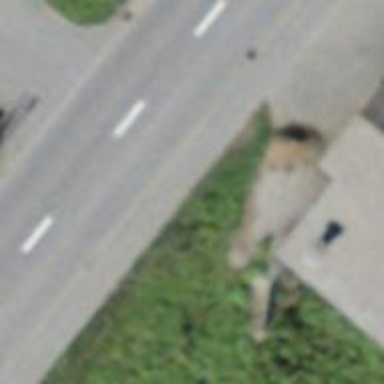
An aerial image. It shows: Asphalt footpath with unmarked crossing.